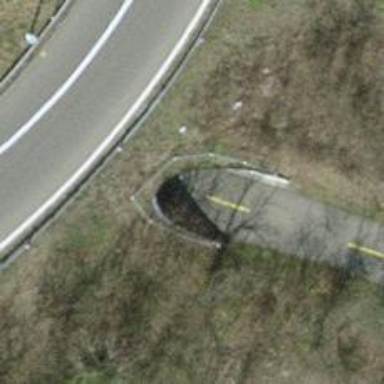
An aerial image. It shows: Path through tunnel.